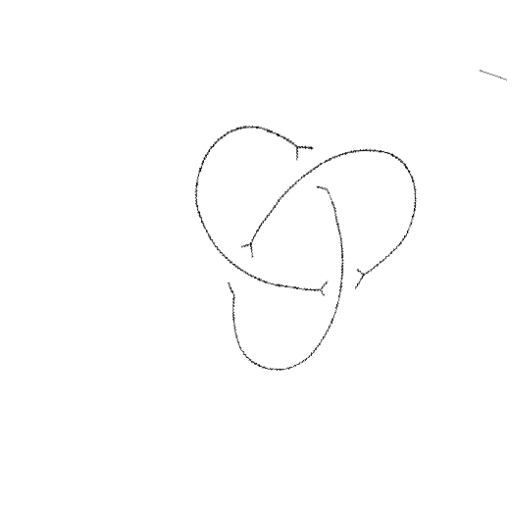
Crossing number: 3